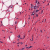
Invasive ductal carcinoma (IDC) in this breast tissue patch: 0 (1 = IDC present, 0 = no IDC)